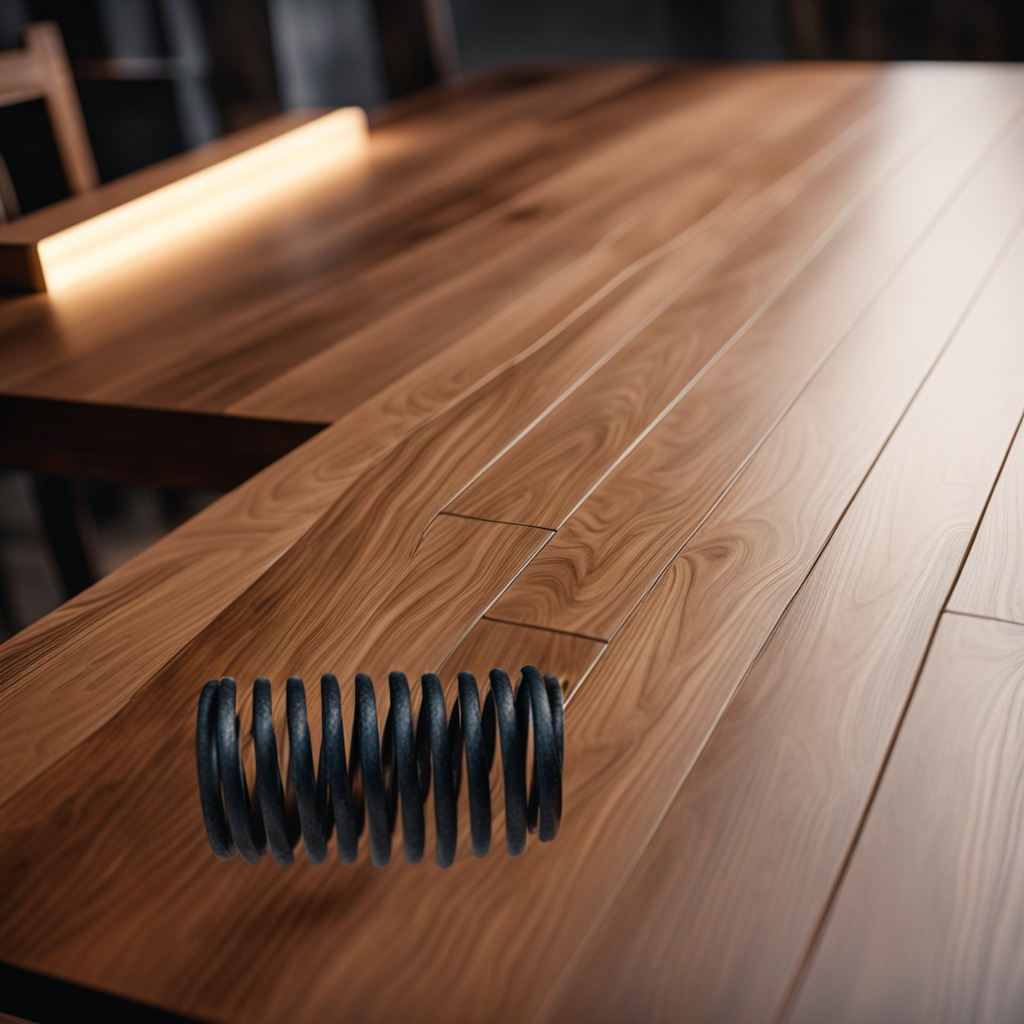
A coiled metal spring is lying on the wooden table.